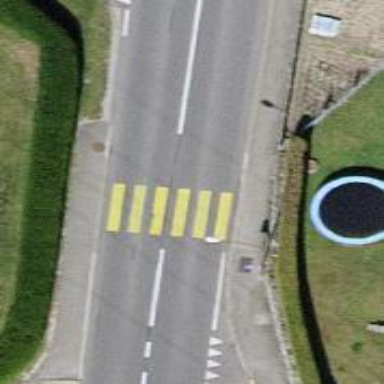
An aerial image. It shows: Marked crossing with zebra markings.